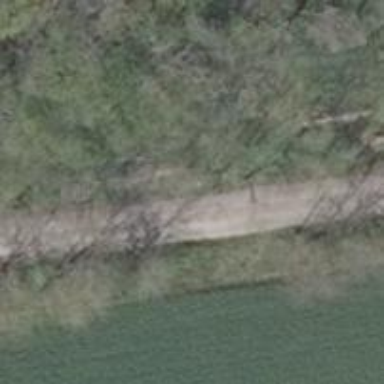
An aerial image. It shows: Unclassified road with dirt surface of grade2 tracktype.